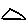
Label: triangle